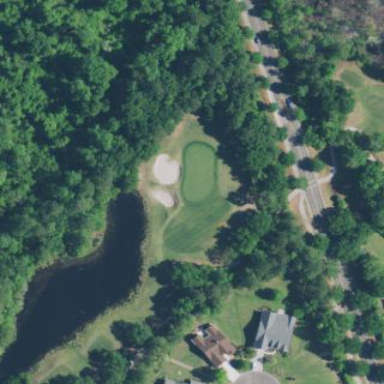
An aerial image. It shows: Golf course surrounded by greenery.